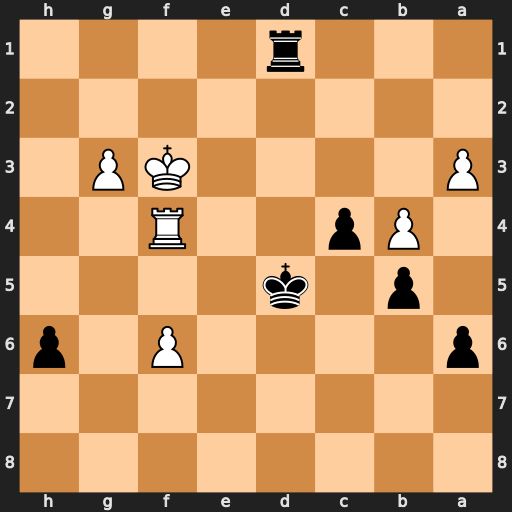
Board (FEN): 8/8/p4P1p/1p1k4/1Pp2R2/P4KP1/8/3r4
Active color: b
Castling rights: -
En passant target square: -
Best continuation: Rf1+ Ke3 Rxf4 Kxf4 Ke6